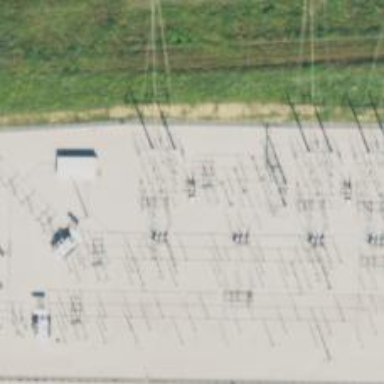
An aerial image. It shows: Switch used for power control.